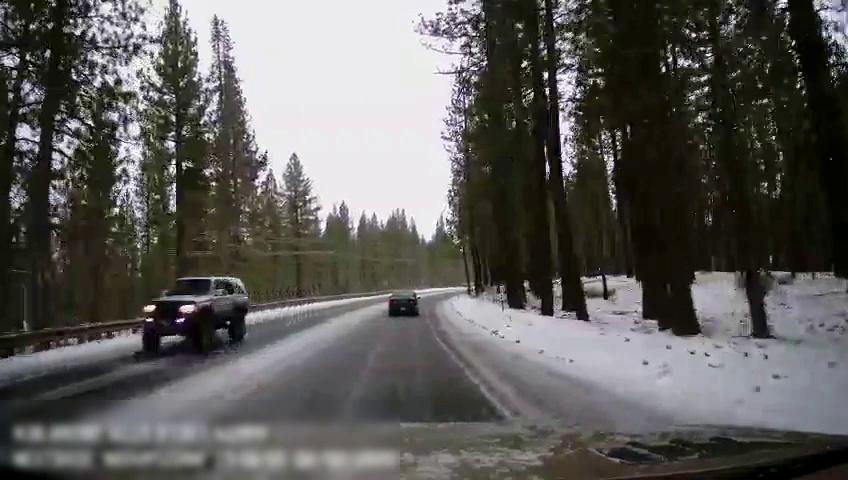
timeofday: Day
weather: Snowy
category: Drivable Space
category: Vehicles | SUV
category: Vehicles | Car
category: Lanes | Current Lane